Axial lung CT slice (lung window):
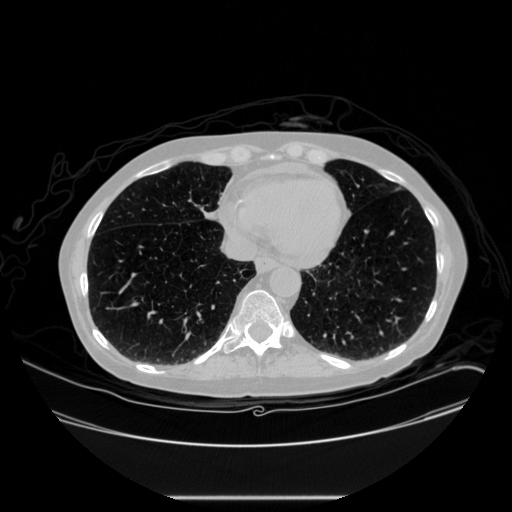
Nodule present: no